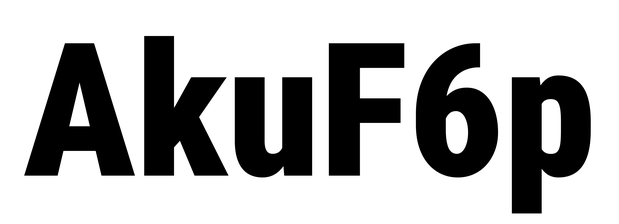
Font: Roboto_Condensed_Black